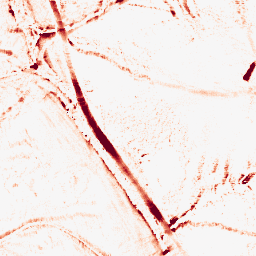
Category: morphological
Decomposition family: morphological_ellipse
Decomposition parameters: operation: opening
width: 10
height: 10
Upsampling method: edge_directed
Upsampling parameters: scale: 4
Upsampling scale: 4